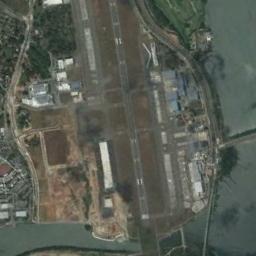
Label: airport